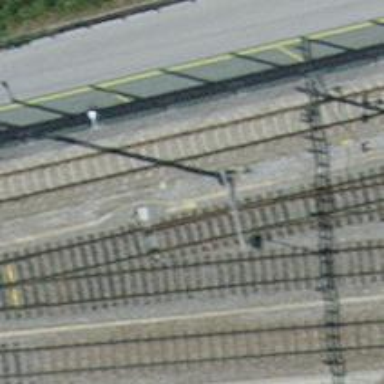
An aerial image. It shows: Rail yard with electrified rails and single track.